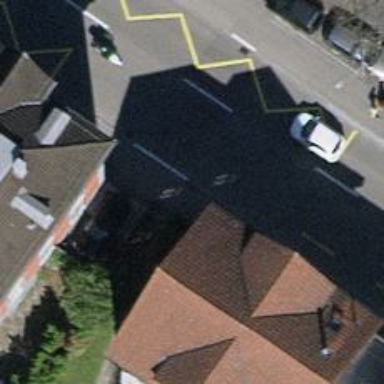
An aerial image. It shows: Bus stop with platform for public transport.